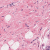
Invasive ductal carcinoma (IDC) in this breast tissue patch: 0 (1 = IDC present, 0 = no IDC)